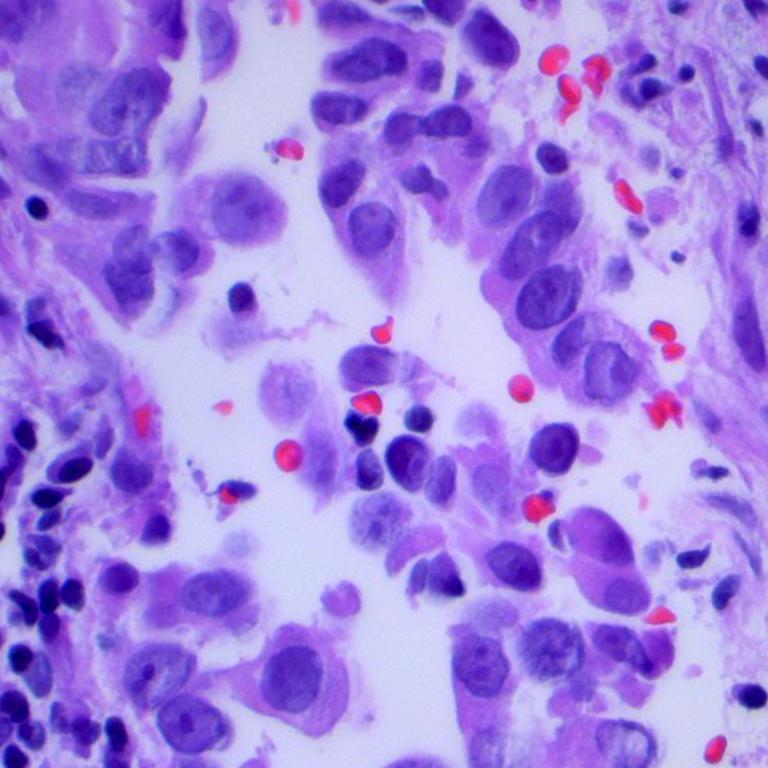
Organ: lung
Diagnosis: adenocarcinomas